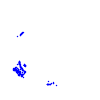
Particle: proton